Question: I'm building an app where clients can create a document from a pre-defined template, edit some fields with their own text and save it. I've sketched out the relations as I think they would be, and it's mostly fine to convert into Laravel:

The only question I have is how I'd handle the FieldValue relationship. The idea is that the Template defines all the fields, then rather than re-create these on each Document, it should just look to its Template for them. That would mean the FieldValue needs to look up to its Document, to the Template of that and find the corresponding Field from there.
Is there a clean way to implement this, or is there a better way of designing the relationship to make it more practical to implement?
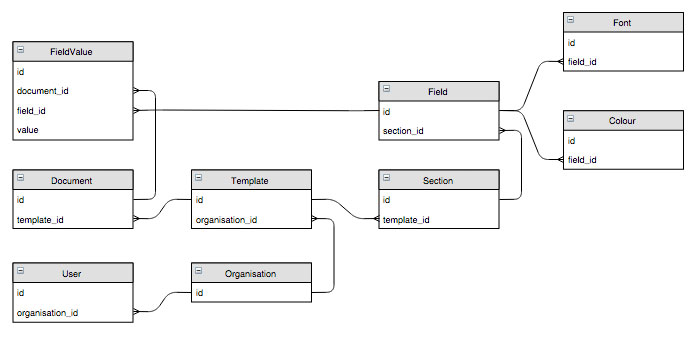
Answer: Going by your diagram, looks like a pivot table with pivot data...
Which would generally be modeled like this in Laravel:
'''
class Document extends Model
{
public function template()
{
return $this->belongsTo('App\Template');
}
public function fields()
{
return $this->belongsToMany('App\Field')->withPivot('value');
}
}
class Template extends Model
{
public function organisation()
{
return $this->belongsTo('App\Organisation');
}
public function documents()
{
return $this->hasMany('App\Document');
}
public function fields()
{
return $this->hasManyThrough('App\Field', 'App\Section');
}
public function sections()
{
return $this->hasMany('App\Section');
}
}
class Section extends Model
{
public function fields()
{
return $this->hasMany('App\Document')->withPivot('value');
}
public function template()
{
return $this->belongsTo('App\Template');
}
}
class Field extends Model
{
public function documents()
{
return $this->belongsToMany('App\Document')->withPivot('value');
}
public function section()
{
return $this->belongsTo('App\Section');
}
}
class Organisation extends Model
{
public function documents()
{
return $this->hasManyThrough('App\Document', 'App\Template');
}
public function templates()
{
return $this->hasMany('App\Template');
}
}
'''
With related tables (if sticking with laravel defaults):
'''
fields
id - integer
section_id - integer
documents
id - integer
template_id - integer
templates
id - integer
organisation_id - integer
sections
id - integer
template_id - integer
organisations
id - integer
document_field
id - integer
document_id - integer
field_id - integer
value - string
'''
Then you can access things many different ways. Here is one example:
'''
$user = App\User::find(3);
$organisation = $user->organisation;
foreach ($organisation->documents as $document)
{
foreach ($document->fields as $field)
{
echo $field->pivot->value;
}
}
'''
And inserting:
'''
$field = App\Field::find(2);
$document = App\Document::find(4);
$value = 'My field value';
$document->fields()->save($field, ['value' => $value]);
'''
Relevant docs:
- <URL>